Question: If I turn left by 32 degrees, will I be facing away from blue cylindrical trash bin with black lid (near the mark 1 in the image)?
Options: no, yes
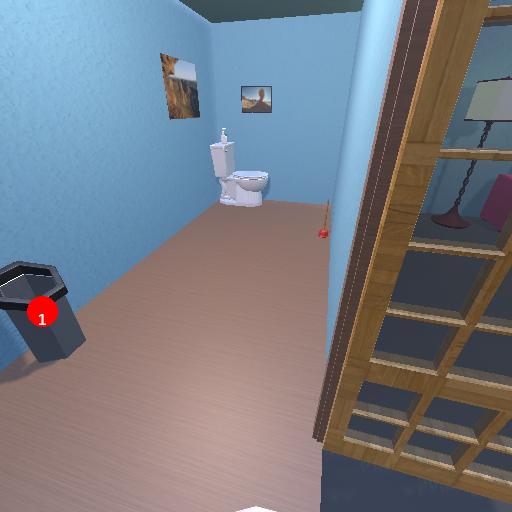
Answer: no